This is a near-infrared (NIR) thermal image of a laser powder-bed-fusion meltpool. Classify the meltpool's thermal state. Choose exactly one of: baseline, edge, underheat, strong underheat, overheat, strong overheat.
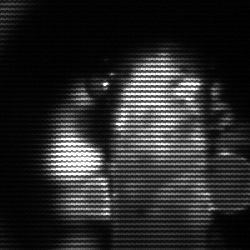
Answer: strong underheat